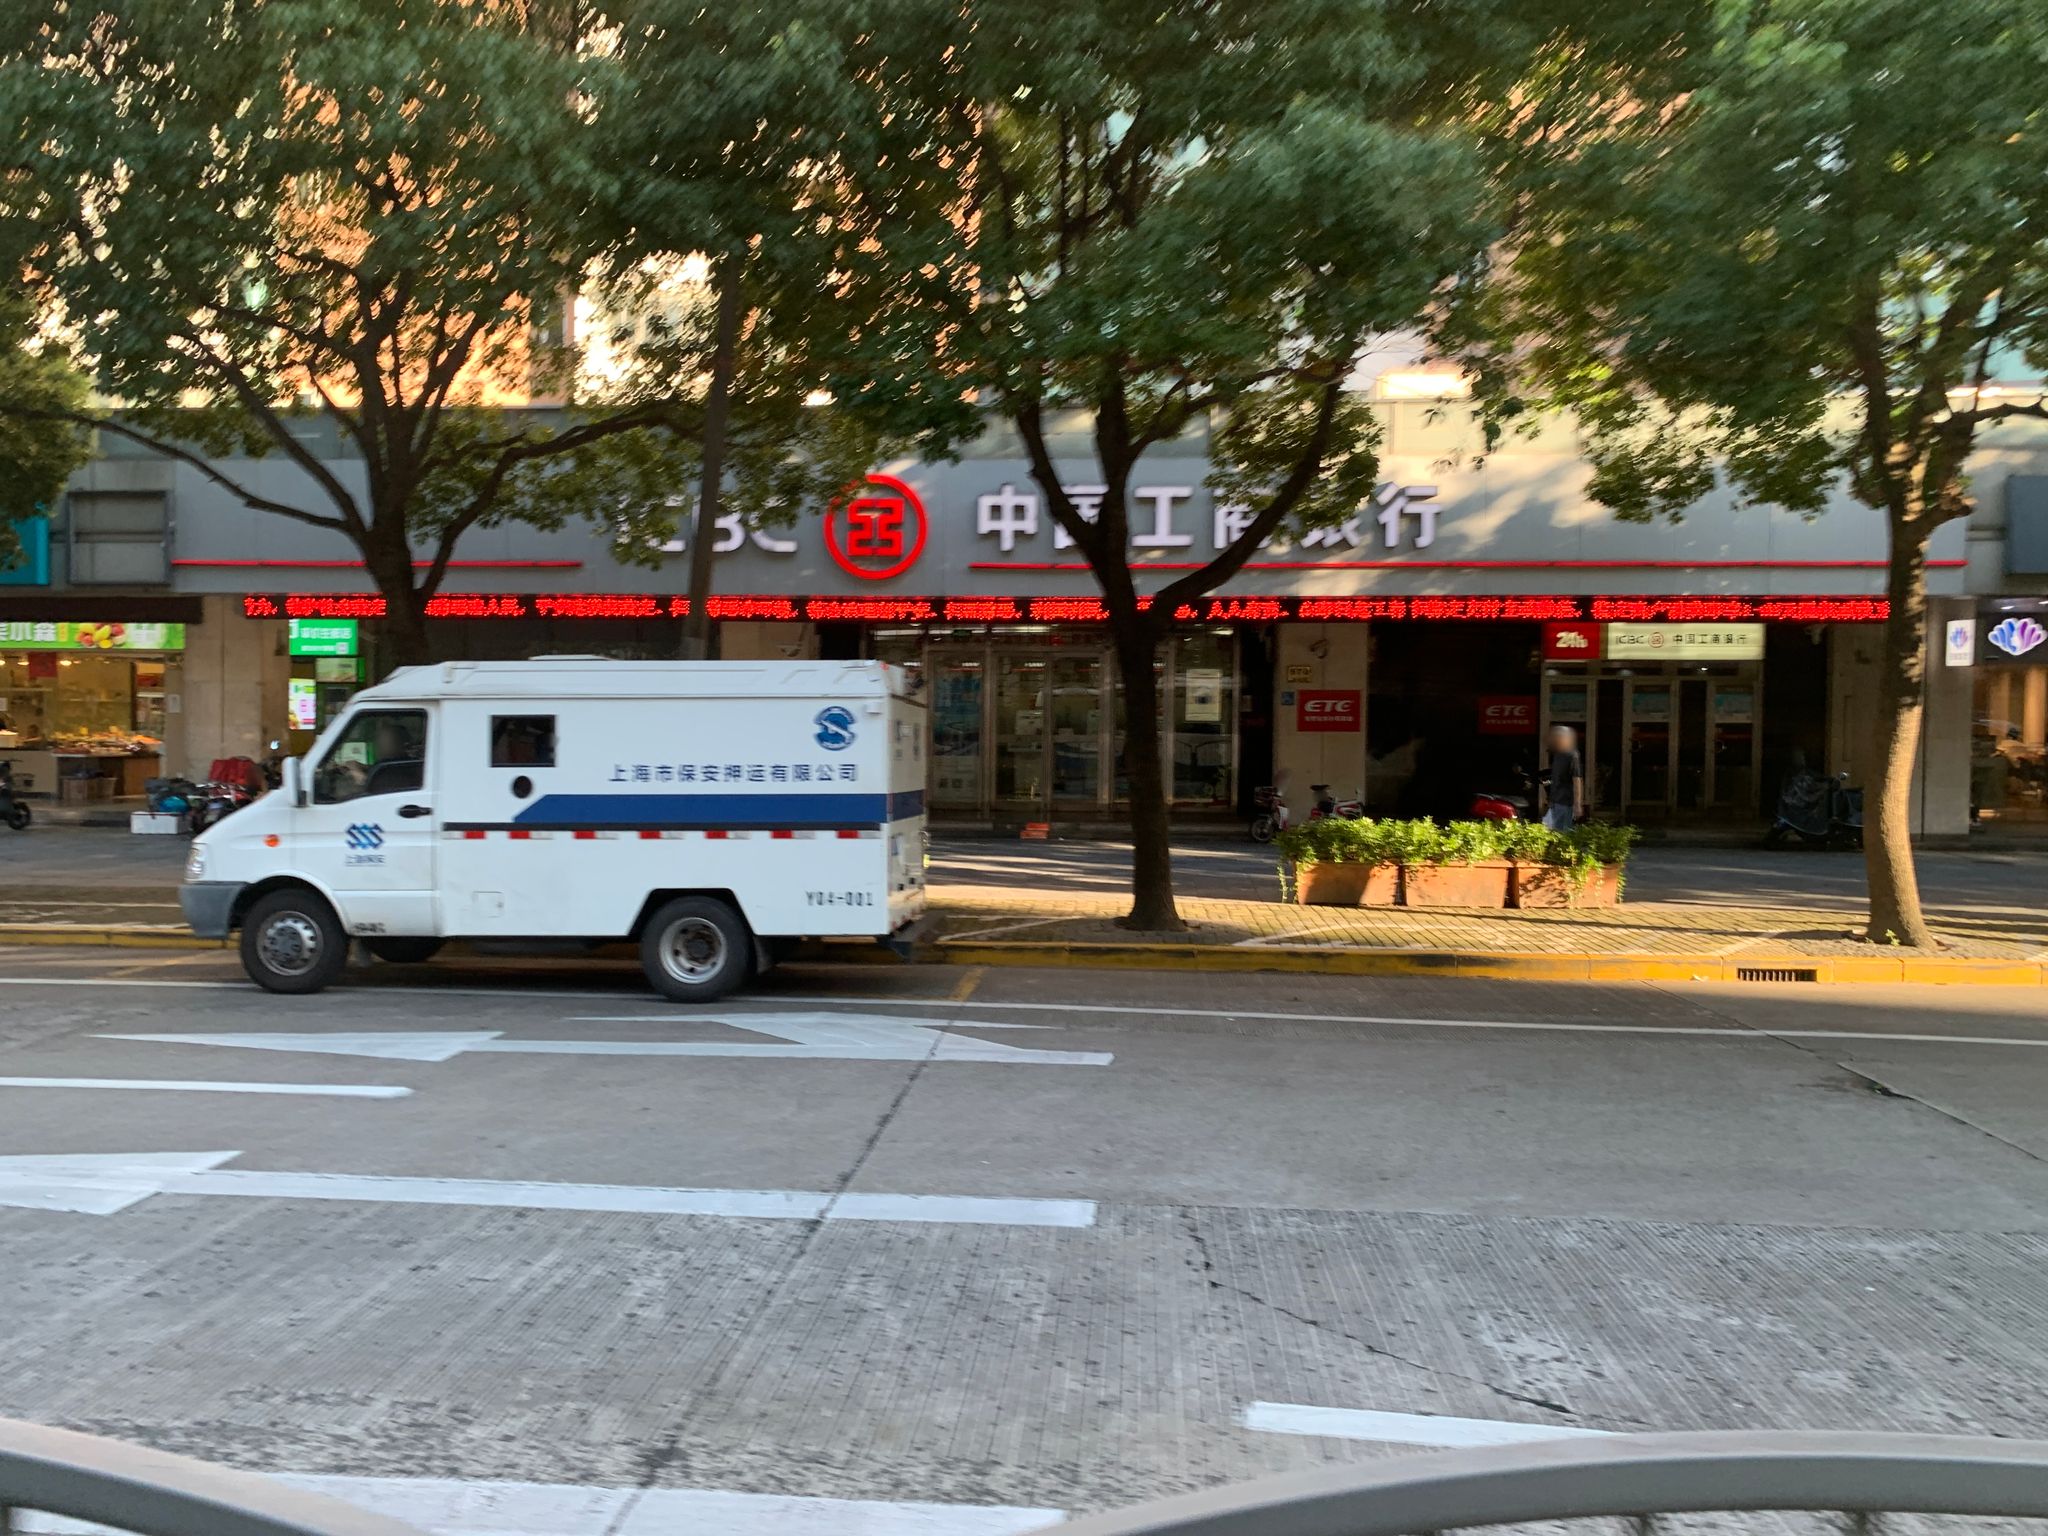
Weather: clear
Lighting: day
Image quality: slightly poor
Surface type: walking surface
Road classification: tertiary
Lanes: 2.0
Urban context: urban centre
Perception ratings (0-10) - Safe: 1.47, Lively: 5.86, Beautiful: 0.92, Boring: 2.49, Depressing: 2.34, Wealthy: 3.85